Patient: sex M, age 46
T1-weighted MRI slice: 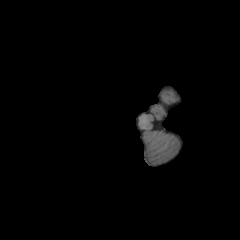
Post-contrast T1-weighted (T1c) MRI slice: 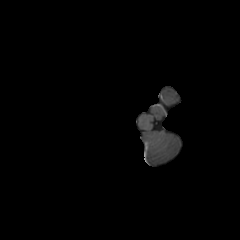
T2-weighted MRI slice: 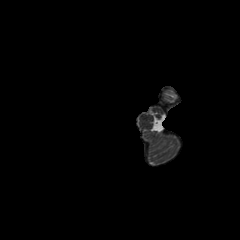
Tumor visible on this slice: no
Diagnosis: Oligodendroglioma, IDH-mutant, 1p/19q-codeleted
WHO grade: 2